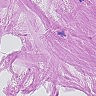
Metastatic tissue present: no